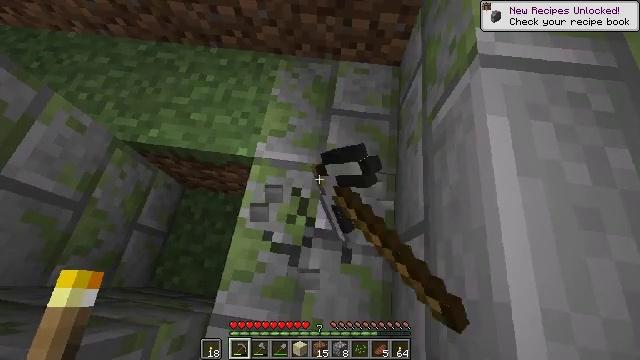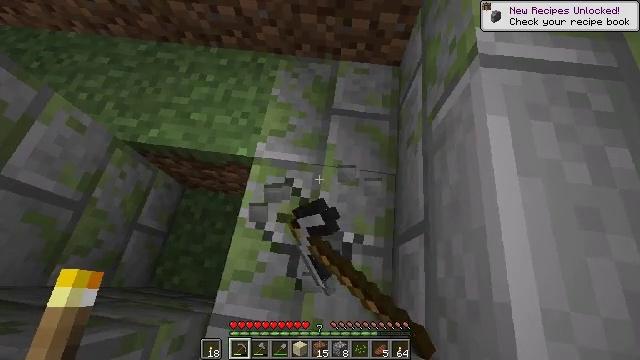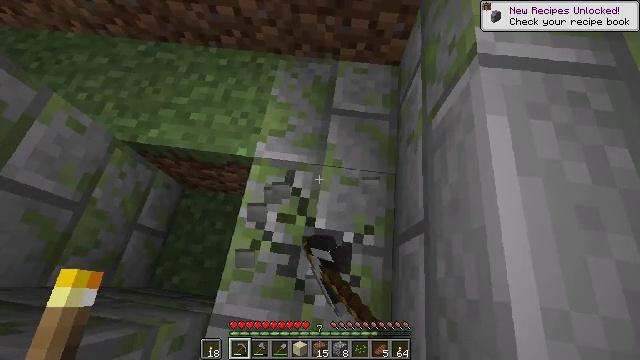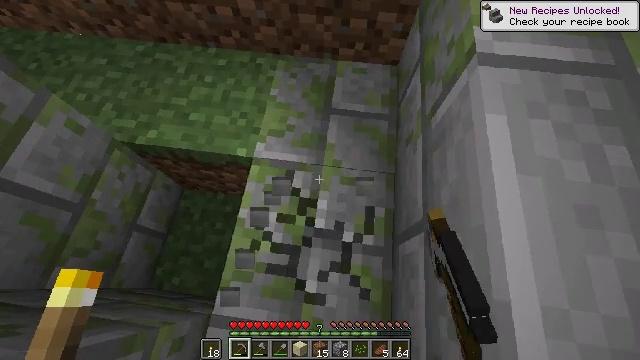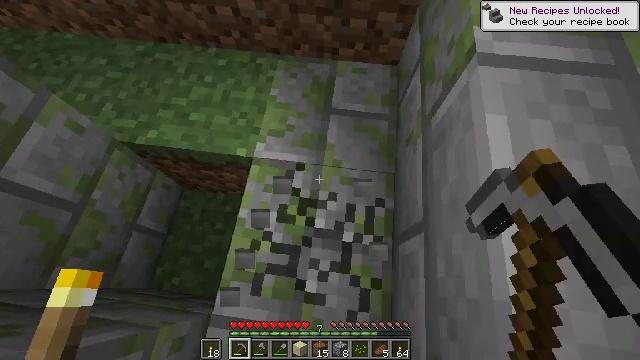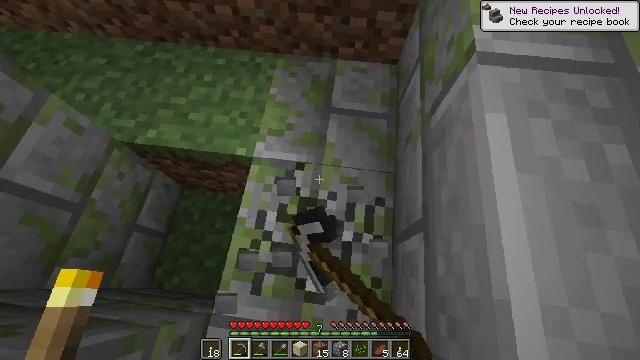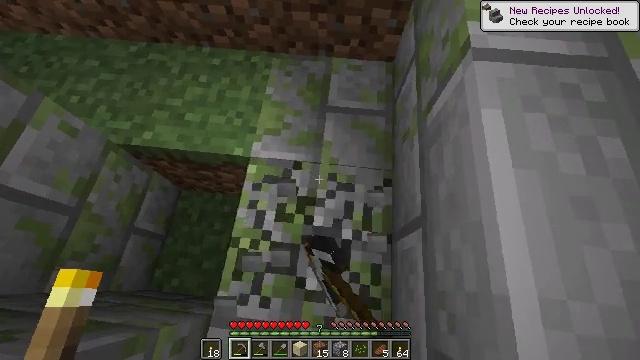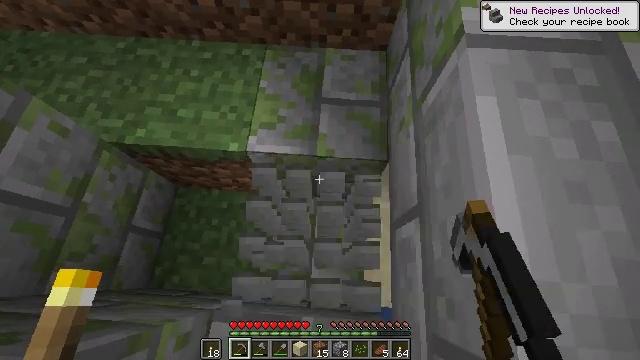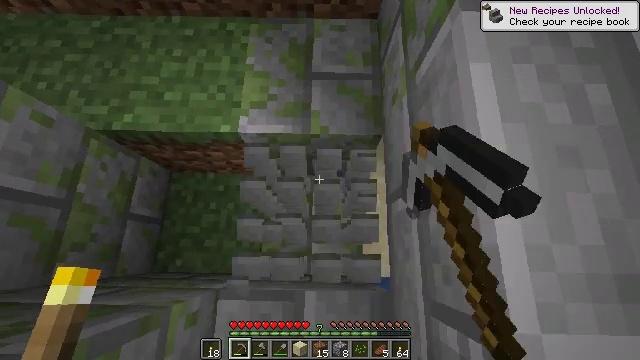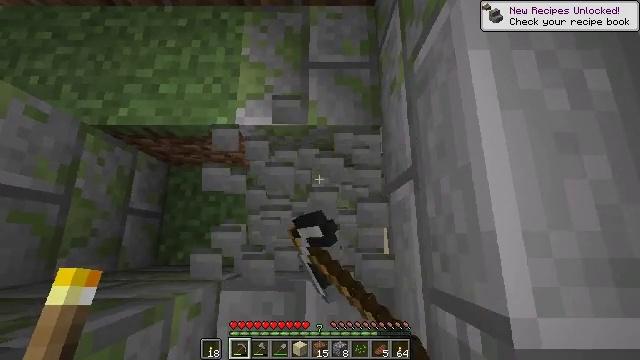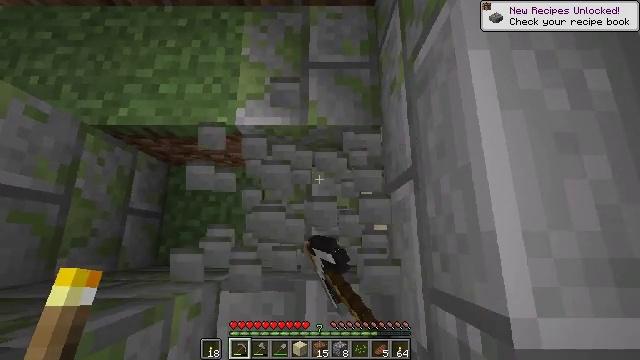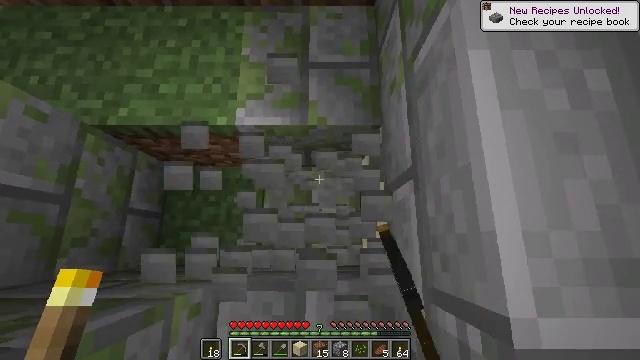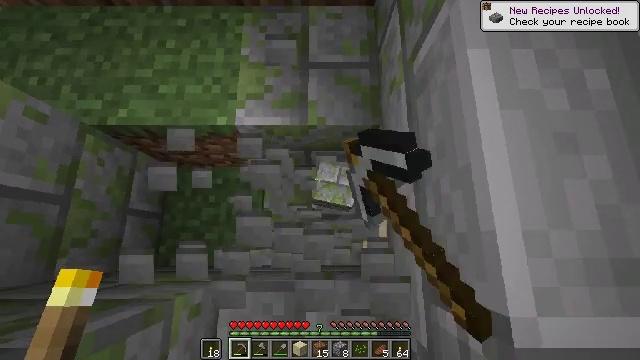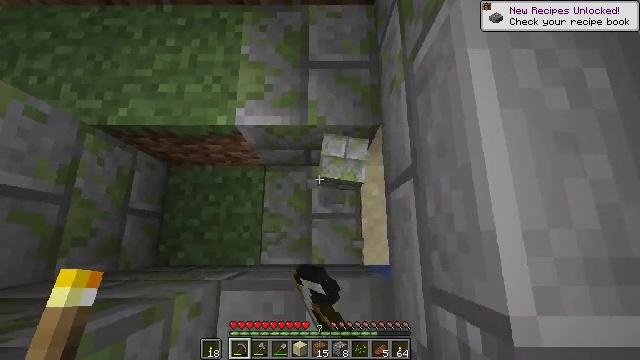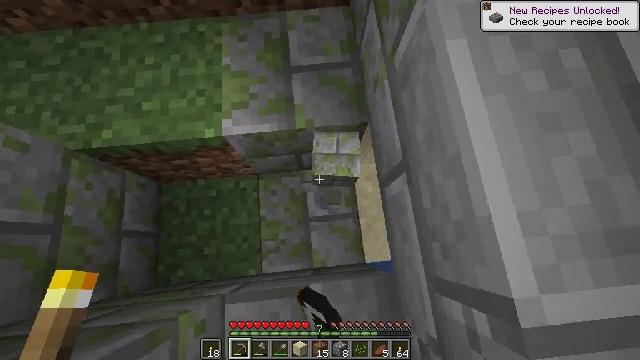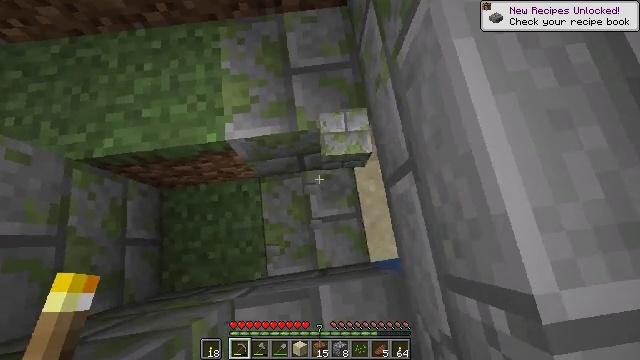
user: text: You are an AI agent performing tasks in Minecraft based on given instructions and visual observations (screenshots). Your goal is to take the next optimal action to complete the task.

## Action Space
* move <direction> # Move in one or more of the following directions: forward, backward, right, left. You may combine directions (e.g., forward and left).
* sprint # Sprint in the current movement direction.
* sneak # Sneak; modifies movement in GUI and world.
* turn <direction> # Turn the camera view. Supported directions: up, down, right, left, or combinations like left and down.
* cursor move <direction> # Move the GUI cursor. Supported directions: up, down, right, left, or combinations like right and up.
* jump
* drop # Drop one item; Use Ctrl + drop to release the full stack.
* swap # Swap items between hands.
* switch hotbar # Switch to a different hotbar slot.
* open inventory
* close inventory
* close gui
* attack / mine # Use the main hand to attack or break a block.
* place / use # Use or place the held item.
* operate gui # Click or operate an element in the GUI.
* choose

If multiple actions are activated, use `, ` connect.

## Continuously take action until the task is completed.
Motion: motion action
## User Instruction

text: Break the mossy stone bricks in a structure.
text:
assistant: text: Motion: attack / mine
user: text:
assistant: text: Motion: attack / mine
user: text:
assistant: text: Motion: attack / mine
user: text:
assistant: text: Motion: attack / mine
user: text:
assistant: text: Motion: attack / mine
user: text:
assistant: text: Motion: turn right, attack / mine
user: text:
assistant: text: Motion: turn right and down, attack / mine
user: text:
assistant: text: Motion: turn right and down, attack / mine
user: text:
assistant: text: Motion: turn right and down, attack / mine
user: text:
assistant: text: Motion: attack / mine
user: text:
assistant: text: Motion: attack / mine
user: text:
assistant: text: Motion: attack / mine
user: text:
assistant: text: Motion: no_op
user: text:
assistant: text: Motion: turn right
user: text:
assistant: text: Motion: move left, turn right
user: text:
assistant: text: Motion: move left
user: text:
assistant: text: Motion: no_op
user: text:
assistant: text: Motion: no_op
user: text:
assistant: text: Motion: turn right
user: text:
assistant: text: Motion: turn right and up
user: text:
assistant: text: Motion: turn right and up
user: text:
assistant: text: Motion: turn right and up
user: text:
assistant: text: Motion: turn right and up
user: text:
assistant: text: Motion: move back and move left, turn right and down
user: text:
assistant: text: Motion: no_op
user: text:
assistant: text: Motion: no_op
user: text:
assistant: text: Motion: no_op
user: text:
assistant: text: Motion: no_op
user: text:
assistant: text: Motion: no_op
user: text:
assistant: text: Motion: no_op